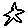
Label: star